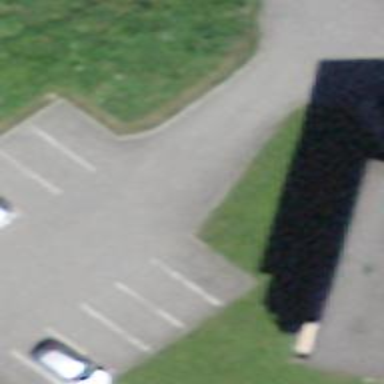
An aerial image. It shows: Asphalt parking aisle off service road.